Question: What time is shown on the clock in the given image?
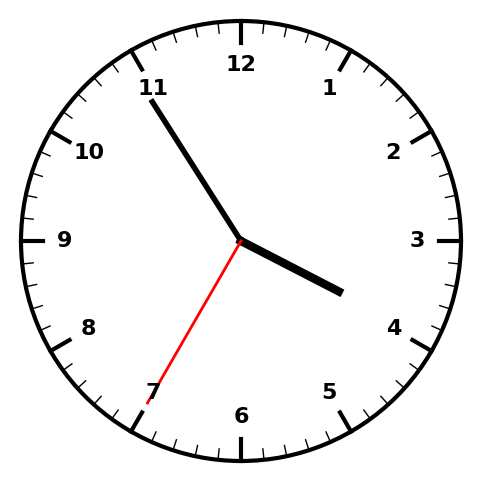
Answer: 03:54:35